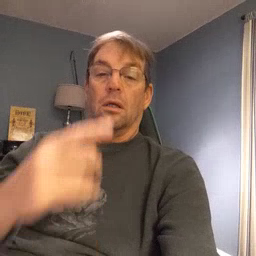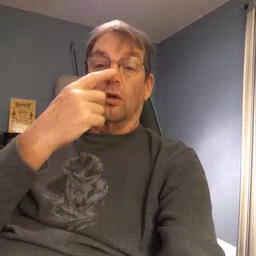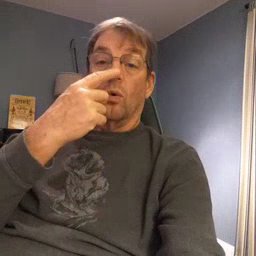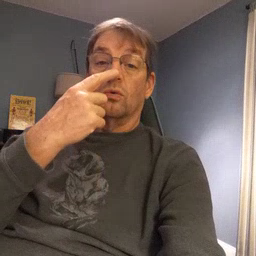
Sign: nose